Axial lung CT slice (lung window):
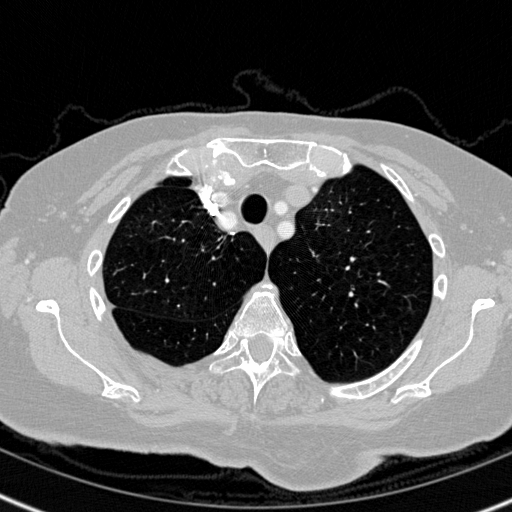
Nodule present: no